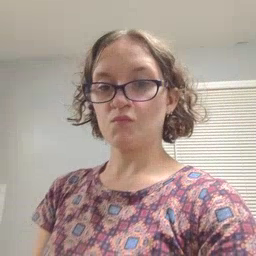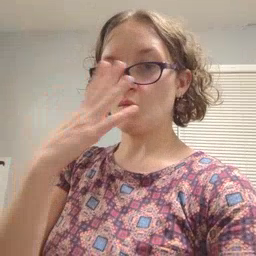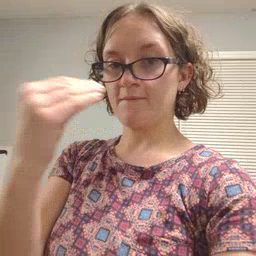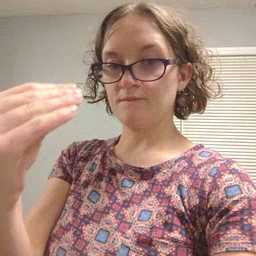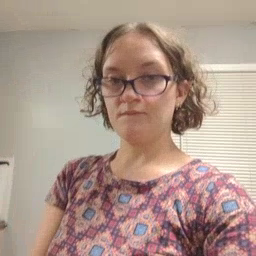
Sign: wolf